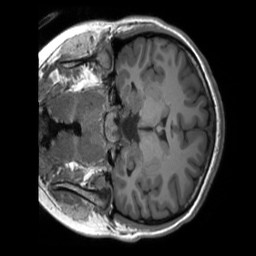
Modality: T1w
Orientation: coronal
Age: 18
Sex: female
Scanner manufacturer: siemens
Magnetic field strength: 3 T
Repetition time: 2.3 s
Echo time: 0.00232 s